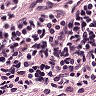
Metastatic tissue present: no